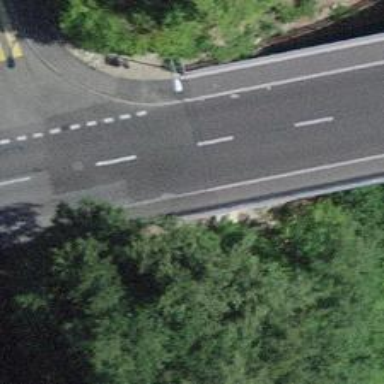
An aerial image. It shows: Footway with zebra crossing.